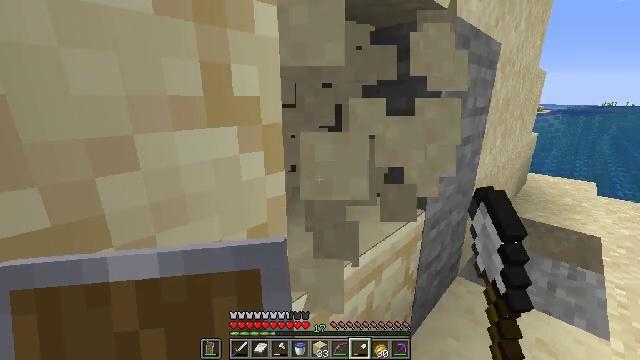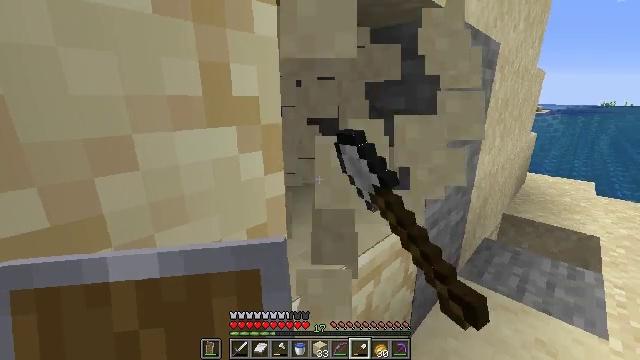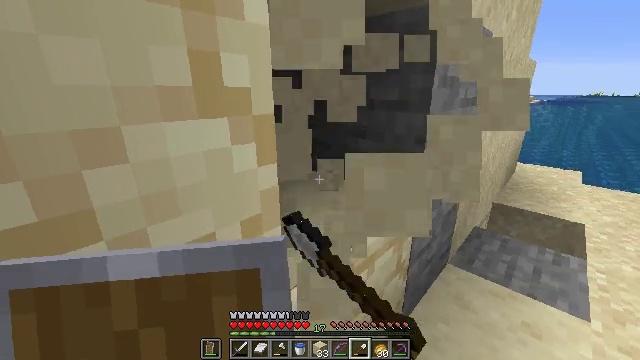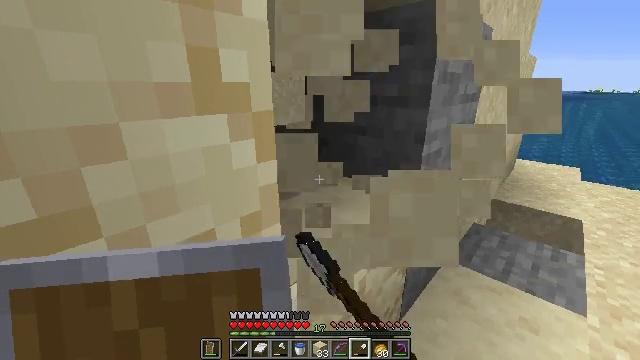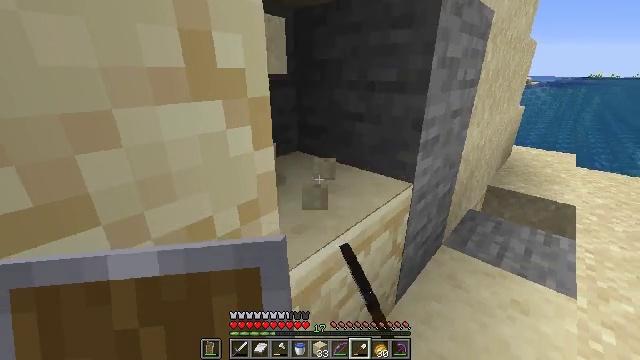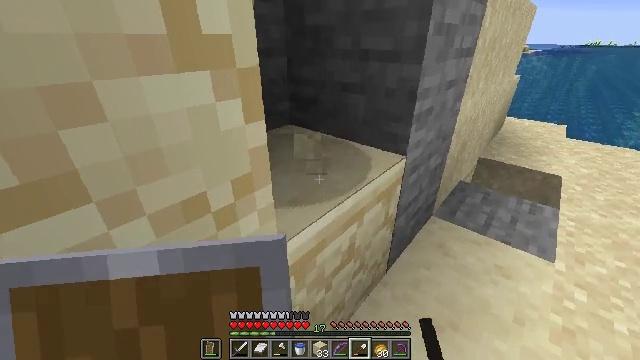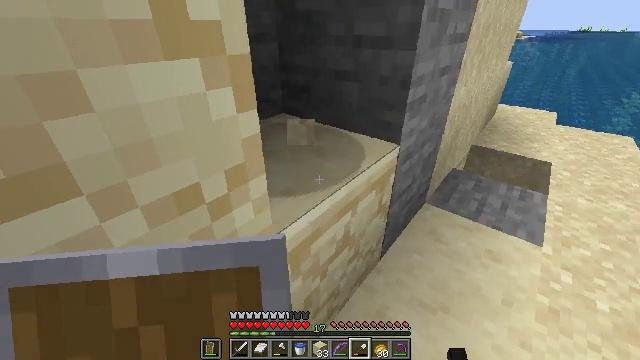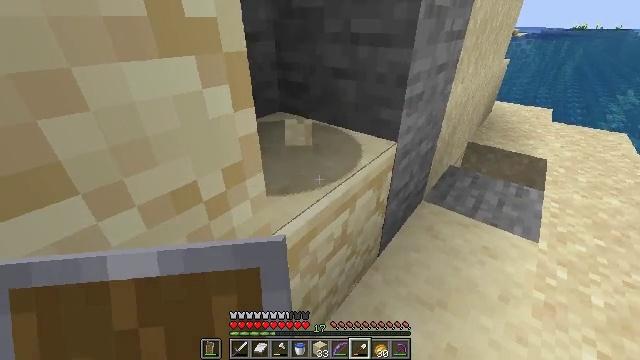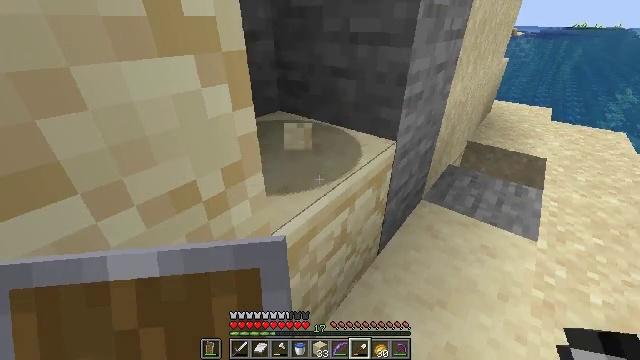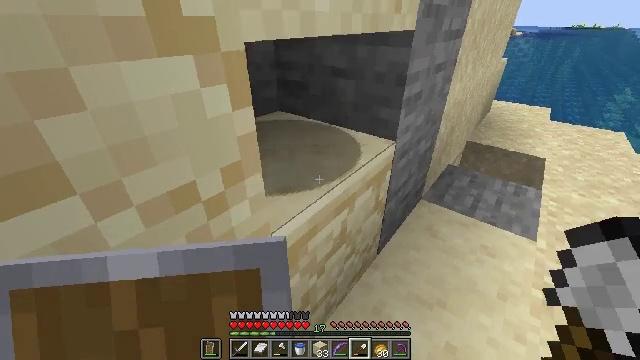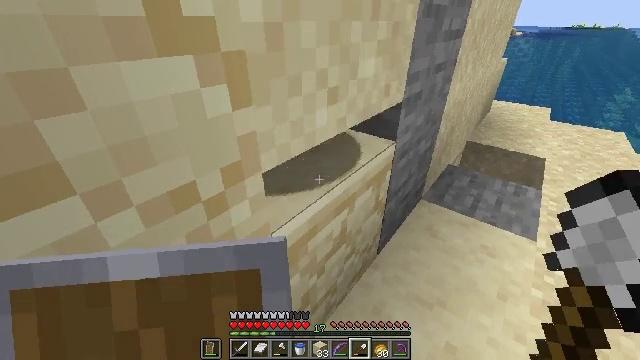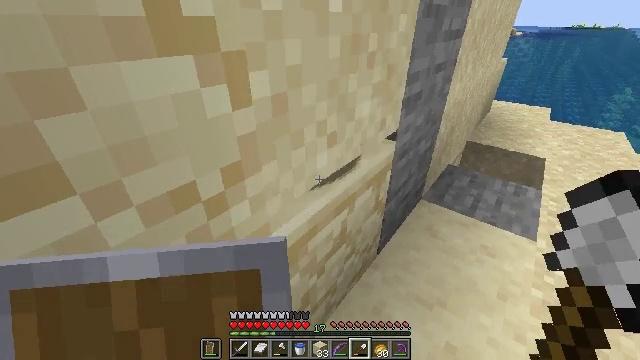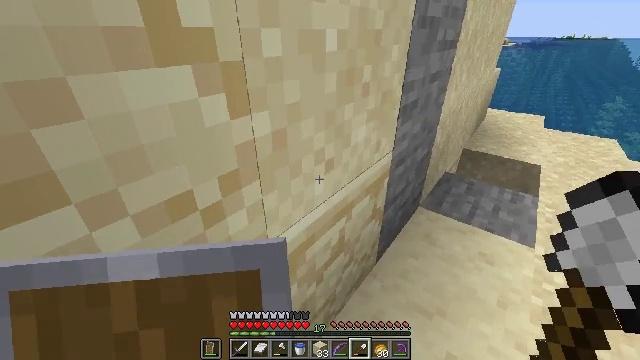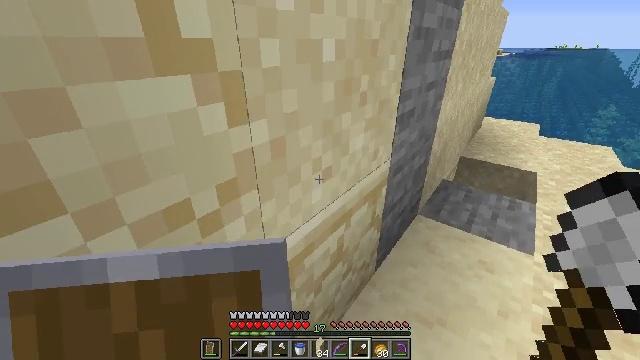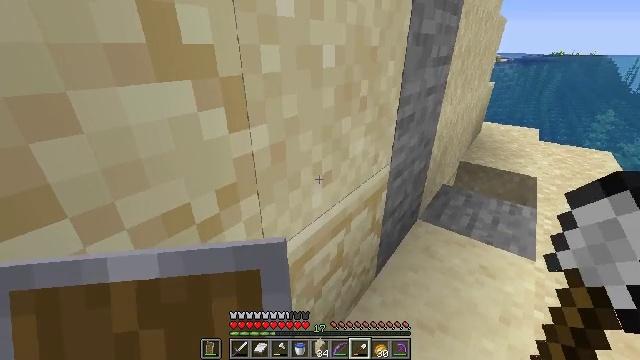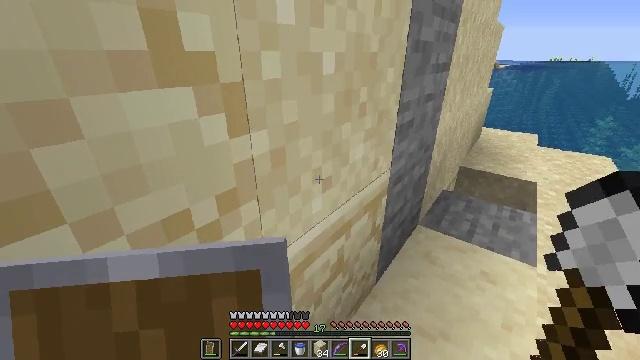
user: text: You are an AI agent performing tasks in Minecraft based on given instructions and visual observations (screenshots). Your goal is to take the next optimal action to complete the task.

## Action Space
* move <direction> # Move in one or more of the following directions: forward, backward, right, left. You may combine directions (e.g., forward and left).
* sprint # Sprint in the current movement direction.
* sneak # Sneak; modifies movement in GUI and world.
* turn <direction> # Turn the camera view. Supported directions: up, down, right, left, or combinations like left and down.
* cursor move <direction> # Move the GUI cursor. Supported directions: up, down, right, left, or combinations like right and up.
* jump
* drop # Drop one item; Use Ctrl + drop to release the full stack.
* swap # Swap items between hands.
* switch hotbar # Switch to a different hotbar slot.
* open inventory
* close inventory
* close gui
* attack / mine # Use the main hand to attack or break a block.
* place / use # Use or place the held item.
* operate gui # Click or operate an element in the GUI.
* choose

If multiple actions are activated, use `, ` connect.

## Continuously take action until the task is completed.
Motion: motion action
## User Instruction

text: Mine sand by the water.
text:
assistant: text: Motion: attack / mine
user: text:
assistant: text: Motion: turn right and down, attack / mine
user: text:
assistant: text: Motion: attack / mine
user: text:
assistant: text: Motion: turn down
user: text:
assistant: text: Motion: turn right and down
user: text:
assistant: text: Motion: turn right and down
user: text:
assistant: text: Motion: no_op
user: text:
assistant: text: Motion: no_op
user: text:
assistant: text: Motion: no_op
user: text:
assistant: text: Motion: no_op
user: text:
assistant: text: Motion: no_op
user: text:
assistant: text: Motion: turn up
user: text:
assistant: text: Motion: turn up
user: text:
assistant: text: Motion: turn up
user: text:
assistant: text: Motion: turn up
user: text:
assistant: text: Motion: attack / mine
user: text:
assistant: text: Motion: attack / mine
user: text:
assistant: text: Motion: attack / mine
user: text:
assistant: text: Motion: attack / mine
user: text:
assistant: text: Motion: attack / mine
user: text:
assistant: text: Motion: attack / mine
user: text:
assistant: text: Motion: attack / mine
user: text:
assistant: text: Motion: no_op
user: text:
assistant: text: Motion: no_op
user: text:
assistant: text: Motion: no_op
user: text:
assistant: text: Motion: move right
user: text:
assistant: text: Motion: move right, turn left
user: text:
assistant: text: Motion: move right, turn left
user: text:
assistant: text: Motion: turn left
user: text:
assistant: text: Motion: turn left